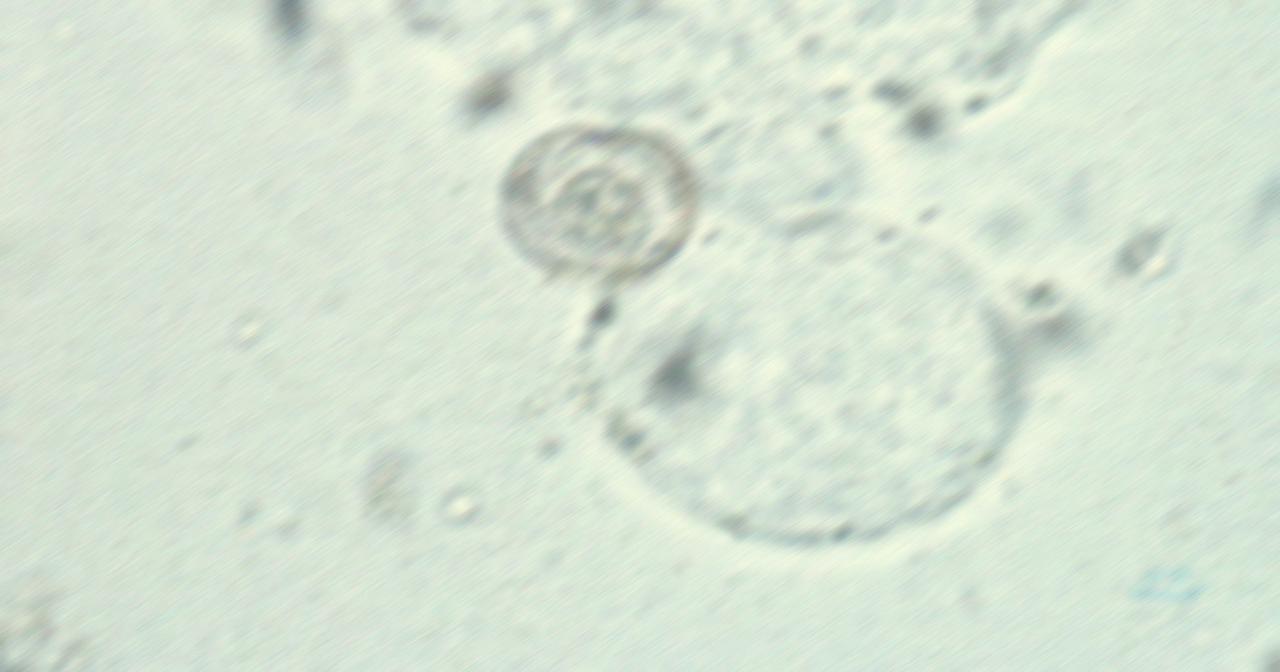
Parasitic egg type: Hymenolepis nana